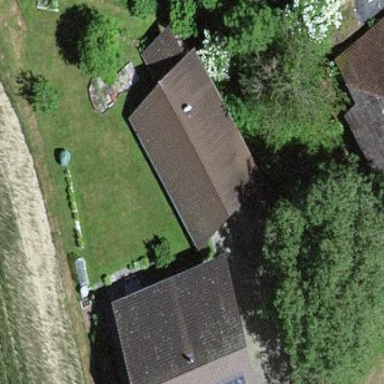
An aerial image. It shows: Shed.